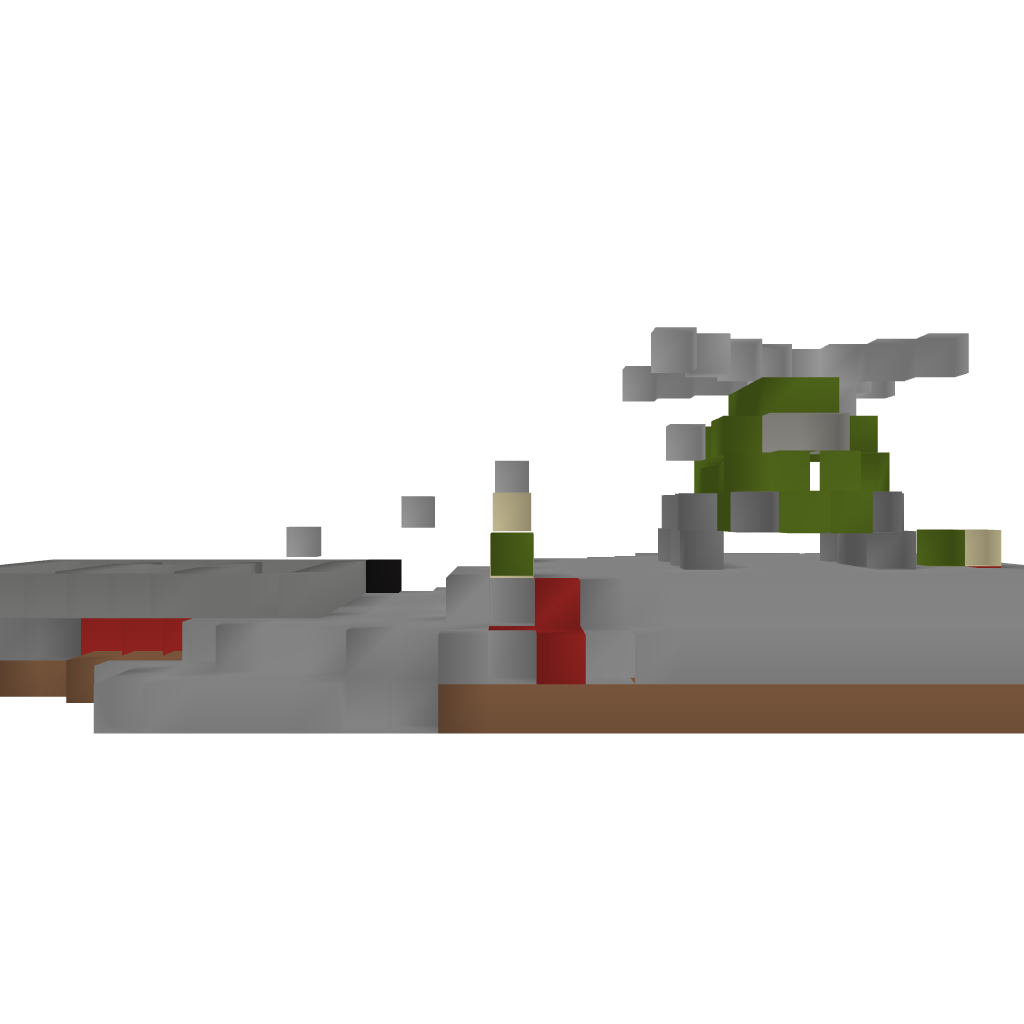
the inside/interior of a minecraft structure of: Chopper Scene